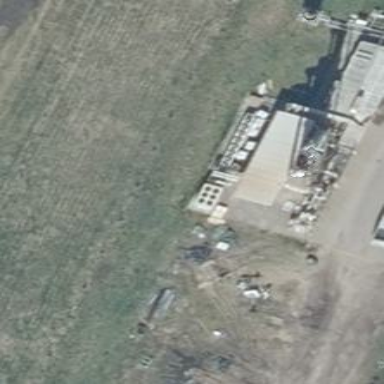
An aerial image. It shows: Industrial building with power generator inside.